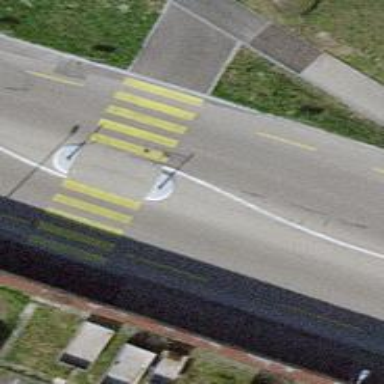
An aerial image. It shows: Marked crossing with pedestrian island.